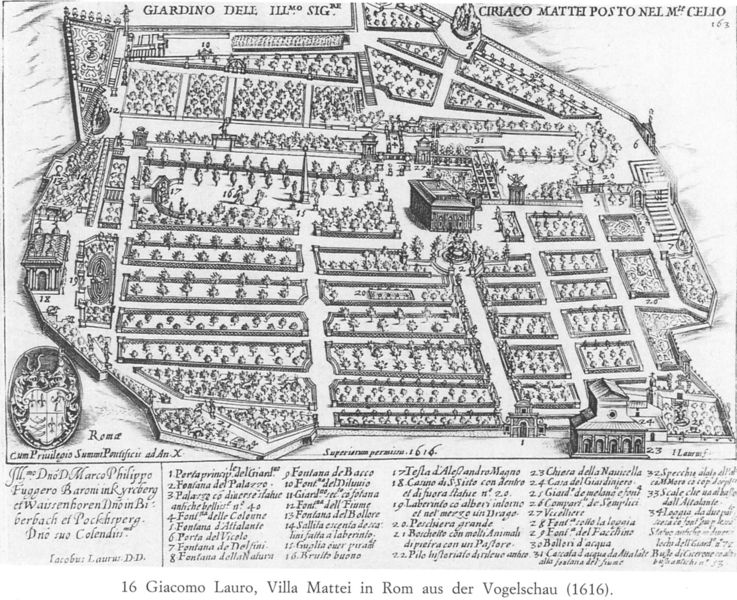
Titel: Villa Mattei in Rom aus der Vogelschau
Künstler: Giacomo Lauro
Institution: Rom, Biblioteca Hertziana
Schlagwörter: bäume, stadt, skizze, zeichnung, anlage, gebäude, haus, park, barock, felder, häuser, wege, pflanzen, renaissance, rokoko, garten, schrift, italien, mauer, platz, vogelperspektive, treppe, treppen, zahlen, tor, symmetrisch, schwarzweiß, text, beschriftung, rom, französich, wappen, villa, geometrisch, karte, beete, stadtmauer, plan, gärten, vogelschau, legende, erklärung, grundriss, architekt, roma, distanz, stadtplan, viertel, gebäide, bezirk, del, bäzme, wge, 1616, rome, castrum, giardino, mattei, villa mattei, giacomo lauro, lauro